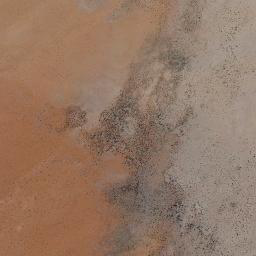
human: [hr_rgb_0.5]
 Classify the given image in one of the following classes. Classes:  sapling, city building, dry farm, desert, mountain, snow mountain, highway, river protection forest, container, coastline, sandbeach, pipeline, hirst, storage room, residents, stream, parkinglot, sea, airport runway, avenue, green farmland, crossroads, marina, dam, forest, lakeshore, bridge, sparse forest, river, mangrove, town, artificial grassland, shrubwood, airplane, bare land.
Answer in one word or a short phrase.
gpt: desert